Field crop: maize
Growth stage: 2
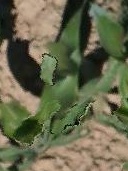
Species: maize